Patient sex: F
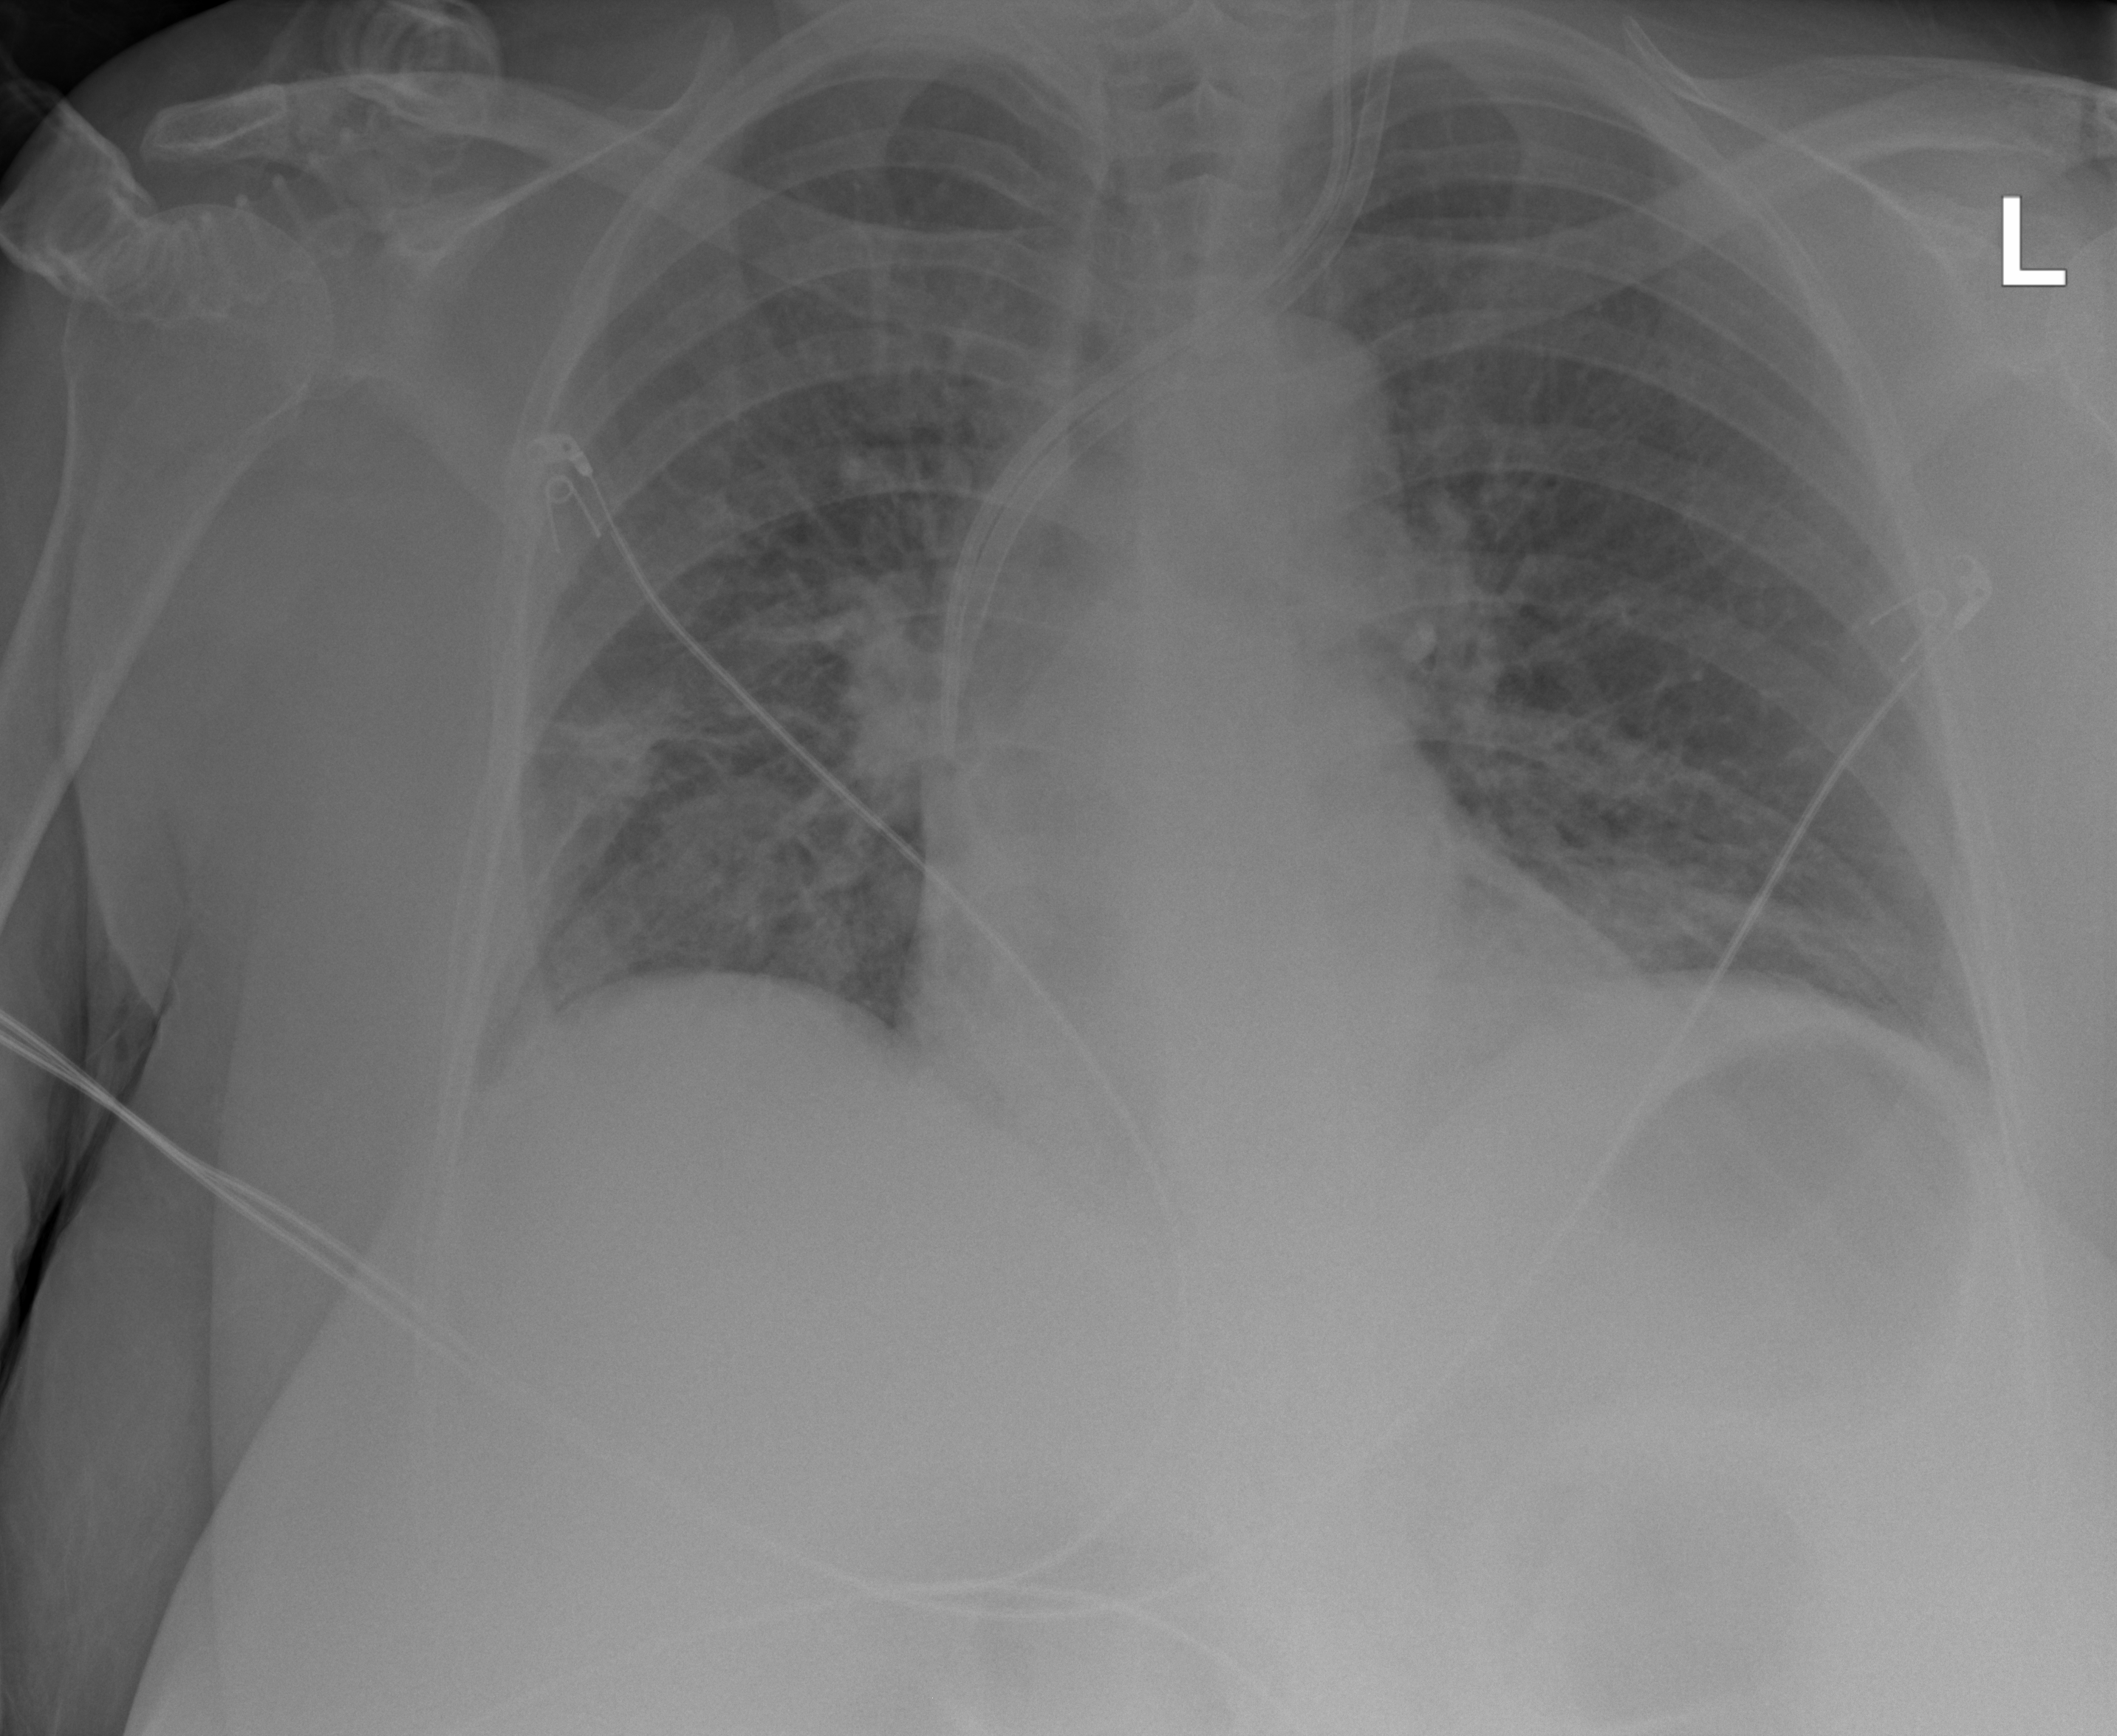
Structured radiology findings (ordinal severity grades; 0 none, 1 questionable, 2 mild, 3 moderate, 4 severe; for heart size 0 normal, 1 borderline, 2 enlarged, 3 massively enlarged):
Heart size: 0
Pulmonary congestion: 0
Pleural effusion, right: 0
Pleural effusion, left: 0
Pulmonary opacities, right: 2
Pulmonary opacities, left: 2
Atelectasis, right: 2
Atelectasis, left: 2